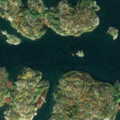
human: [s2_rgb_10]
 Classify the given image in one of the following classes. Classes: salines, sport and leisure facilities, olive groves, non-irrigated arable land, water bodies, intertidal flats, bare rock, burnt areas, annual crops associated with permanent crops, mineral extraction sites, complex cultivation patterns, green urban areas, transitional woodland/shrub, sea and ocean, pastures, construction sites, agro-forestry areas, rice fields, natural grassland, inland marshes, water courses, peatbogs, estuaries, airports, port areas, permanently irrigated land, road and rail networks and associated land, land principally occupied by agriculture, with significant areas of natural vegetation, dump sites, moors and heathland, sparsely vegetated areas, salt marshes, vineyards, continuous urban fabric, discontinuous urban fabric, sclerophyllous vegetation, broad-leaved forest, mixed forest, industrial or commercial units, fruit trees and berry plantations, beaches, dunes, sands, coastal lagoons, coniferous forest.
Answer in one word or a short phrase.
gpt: broad-leaved forest, sea and ocean